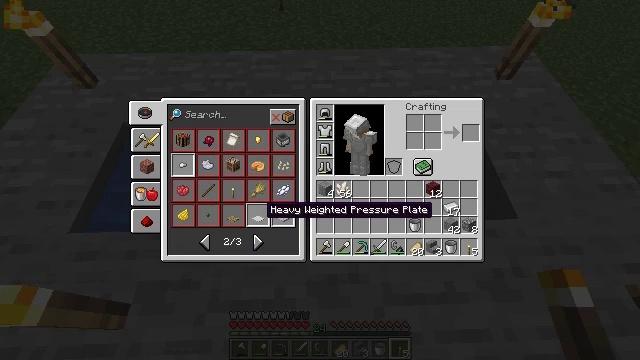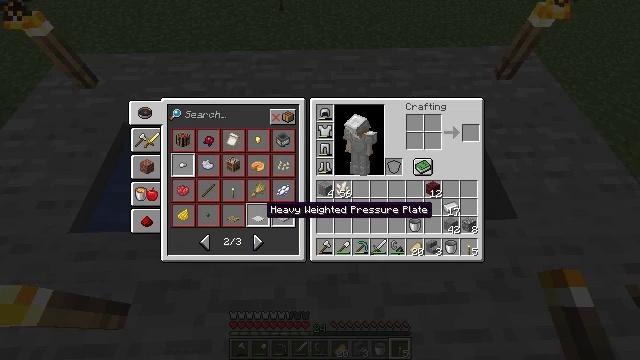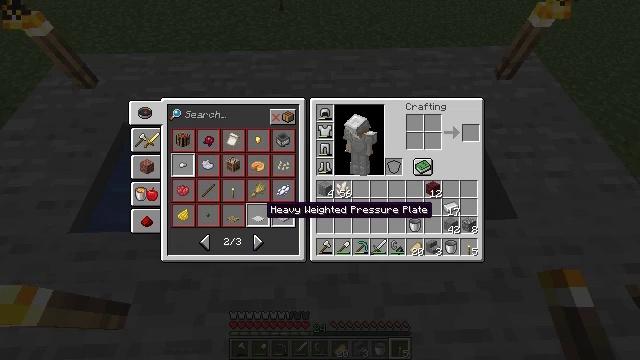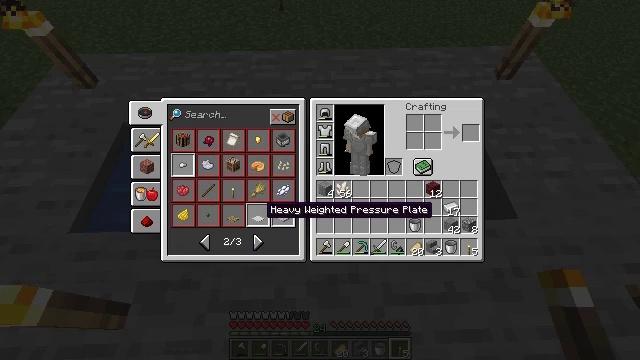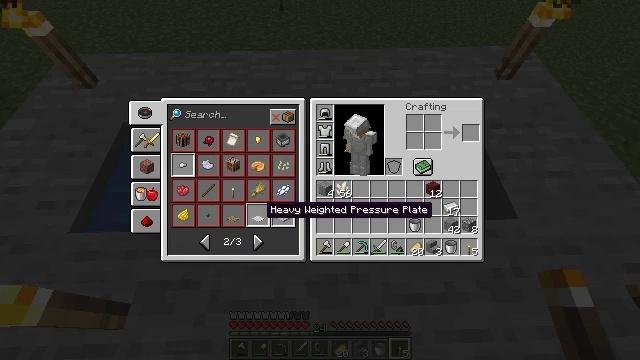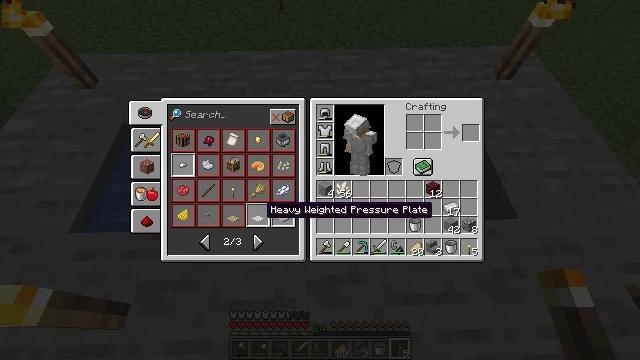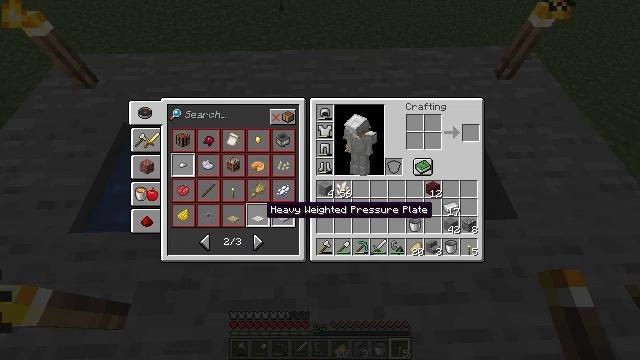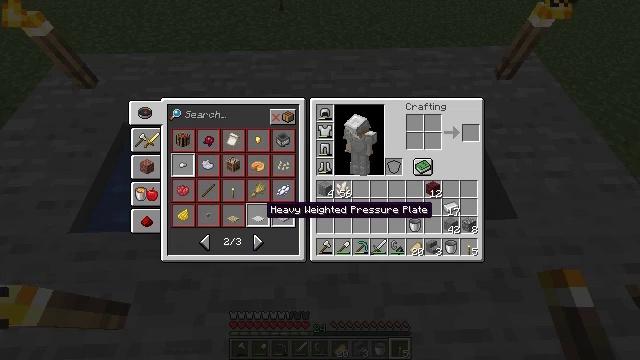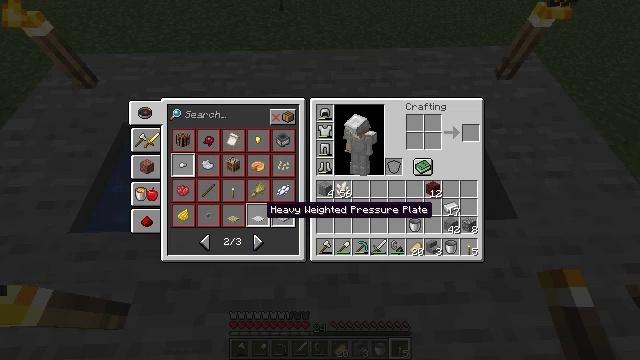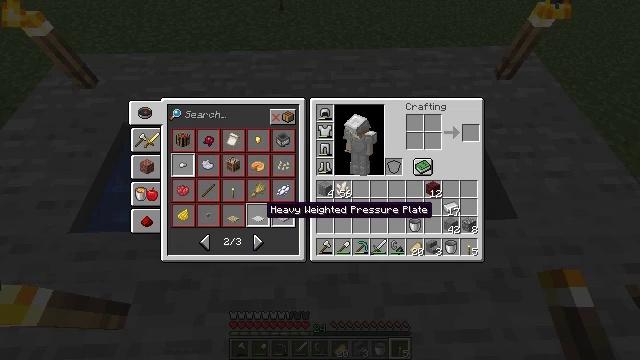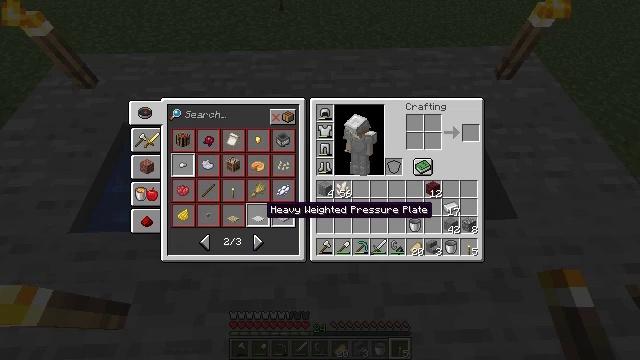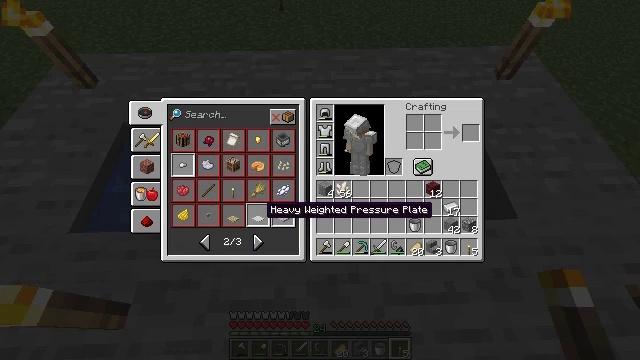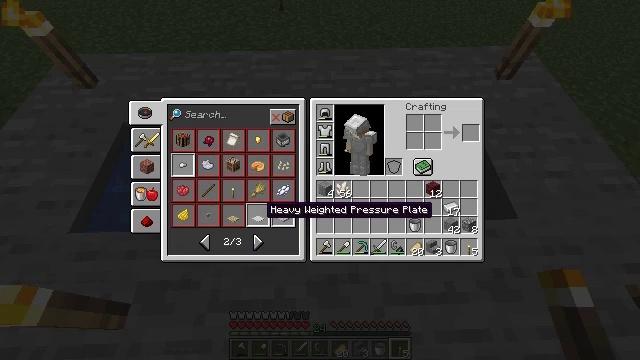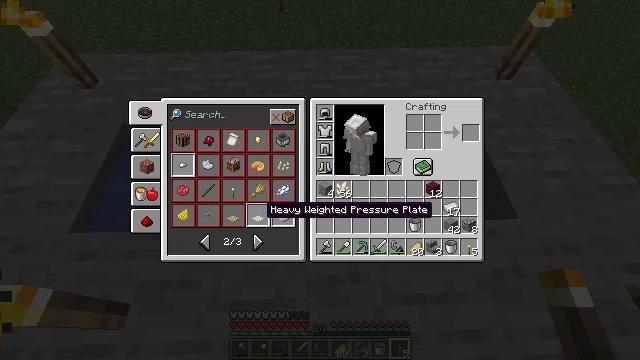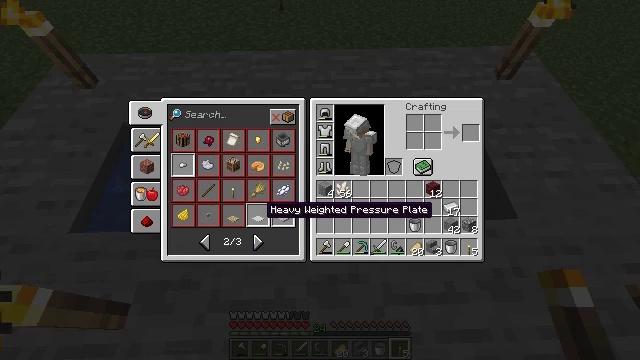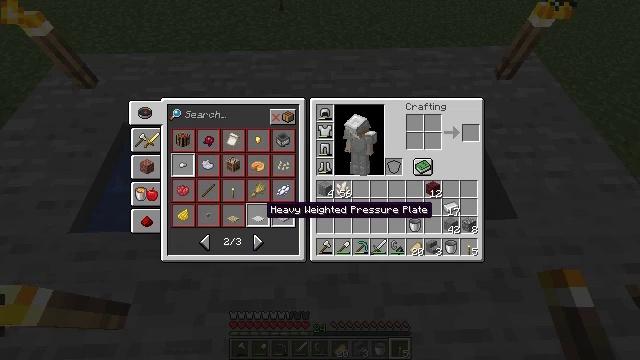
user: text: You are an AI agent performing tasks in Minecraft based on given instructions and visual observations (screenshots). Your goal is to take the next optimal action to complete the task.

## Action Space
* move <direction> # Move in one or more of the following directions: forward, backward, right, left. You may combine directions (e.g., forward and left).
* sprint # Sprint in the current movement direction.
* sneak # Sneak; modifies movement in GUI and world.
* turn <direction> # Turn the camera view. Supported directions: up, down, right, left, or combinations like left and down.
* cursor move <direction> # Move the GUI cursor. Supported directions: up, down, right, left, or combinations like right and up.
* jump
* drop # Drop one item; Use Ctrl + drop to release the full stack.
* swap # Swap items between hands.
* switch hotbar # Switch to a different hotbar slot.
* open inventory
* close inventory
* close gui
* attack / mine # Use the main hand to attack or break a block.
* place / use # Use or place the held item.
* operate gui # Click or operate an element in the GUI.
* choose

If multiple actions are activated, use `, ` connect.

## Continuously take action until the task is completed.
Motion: motion action
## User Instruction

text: Use the crafting table to craft a heavy weighted pressure plate.
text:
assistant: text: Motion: no_op
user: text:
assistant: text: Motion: no_op
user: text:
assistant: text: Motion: no_op
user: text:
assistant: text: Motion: no_op
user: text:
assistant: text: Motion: no_op
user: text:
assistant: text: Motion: no_op
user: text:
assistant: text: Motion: no_op
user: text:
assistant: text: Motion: no_op
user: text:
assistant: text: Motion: no_op
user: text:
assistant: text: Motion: no_op
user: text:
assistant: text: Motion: no_op
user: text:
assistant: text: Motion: no_op
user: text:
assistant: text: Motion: no_op
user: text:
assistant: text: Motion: no_op
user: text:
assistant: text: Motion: no_op
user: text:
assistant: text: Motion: no_op
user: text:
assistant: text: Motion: no_op
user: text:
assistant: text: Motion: no_op
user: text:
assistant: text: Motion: no_op
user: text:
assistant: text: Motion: no_op
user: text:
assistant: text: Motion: no_op
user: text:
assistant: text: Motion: no_op
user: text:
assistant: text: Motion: no_op
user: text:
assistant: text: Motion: no_op
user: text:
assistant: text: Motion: no_op
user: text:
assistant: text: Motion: no_op
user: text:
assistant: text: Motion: no_op
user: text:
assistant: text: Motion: no_op
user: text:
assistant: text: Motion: no_op
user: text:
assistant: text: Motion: no_op